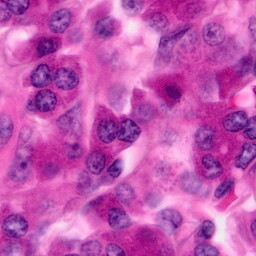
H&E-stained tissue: Pancreatic